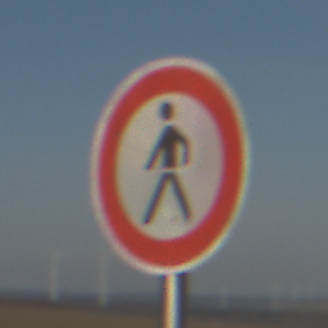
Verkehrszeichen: VerbotFussgaenger
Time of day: MorningAfternoon
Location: Outdoor (Nature)
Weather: Clear
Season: Winter
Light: Natural